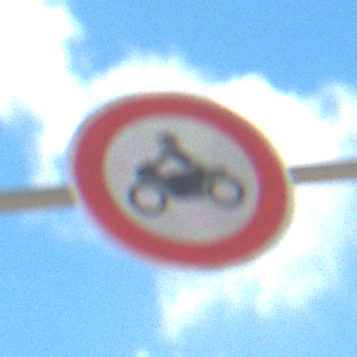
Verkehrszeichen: VerbotKraftraeder
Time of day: Midday
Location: Outdoor (Nature)
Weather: PartlyCloudy
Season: Autumn
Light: Natural